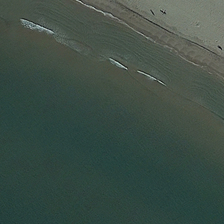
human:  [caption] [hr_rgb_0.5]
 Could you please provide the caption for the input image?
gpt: some people are playing on the beach .

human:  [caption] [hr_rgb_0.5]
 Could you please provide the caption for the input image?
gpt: some people are playing on the beach .

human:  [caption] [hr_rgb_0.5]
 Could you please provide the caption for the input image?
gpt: white spray on the beach .

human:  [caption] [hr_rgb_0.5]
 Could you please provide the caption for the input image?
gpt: white spray on the beach .

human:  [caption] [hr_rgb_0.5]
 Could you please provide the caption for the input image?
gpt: some people are playing on the beach .